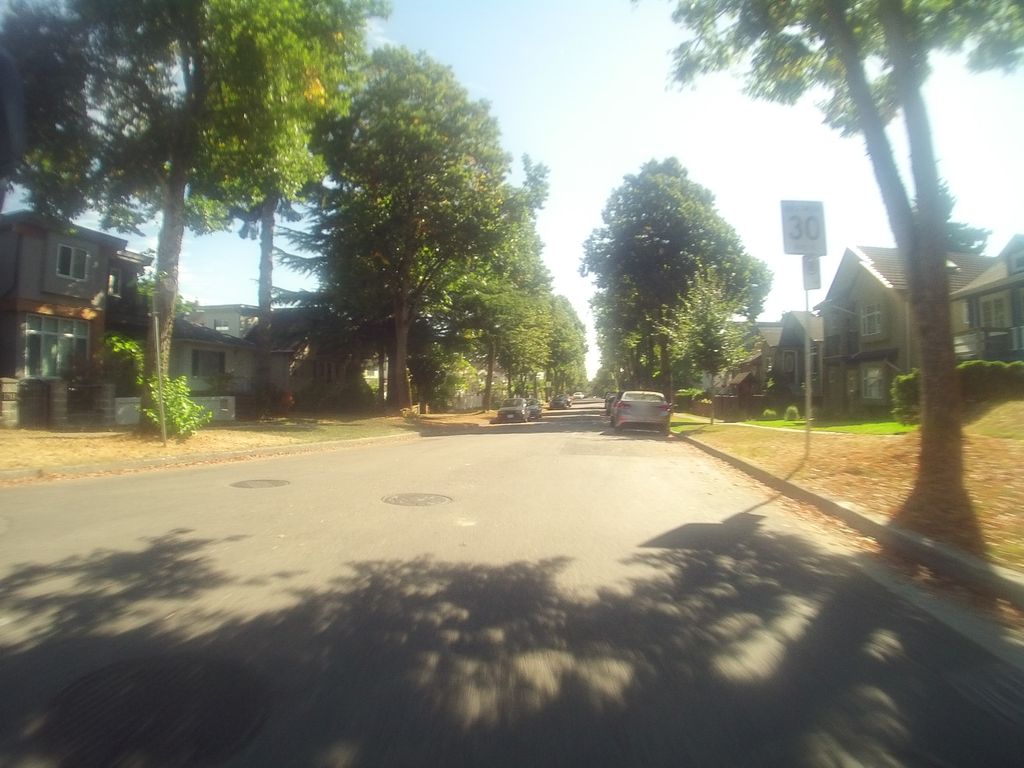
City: vancouver